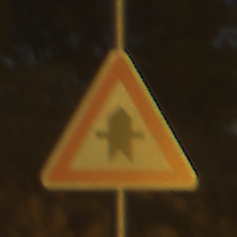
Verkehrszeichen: Vorfahrt
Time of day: SunriseSunset
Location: Outdoor (RoadRail)
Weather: PartlyCloudy
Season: NotSpecified
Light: Natural